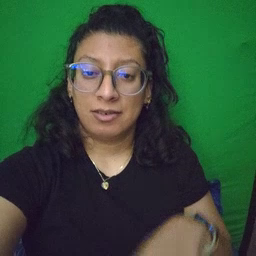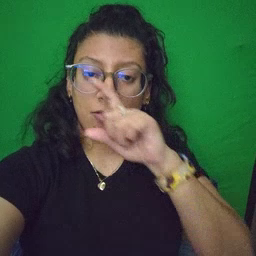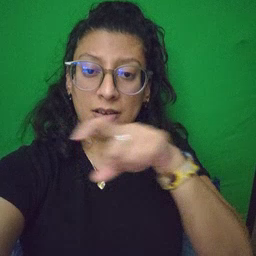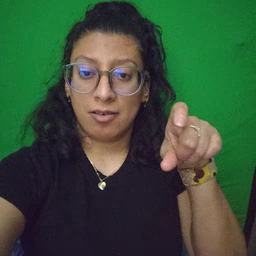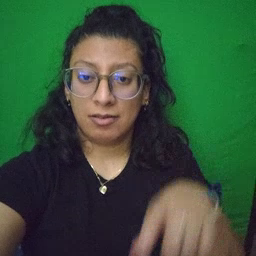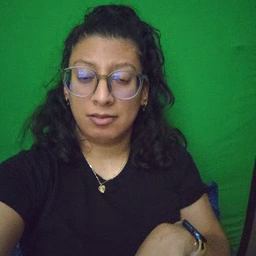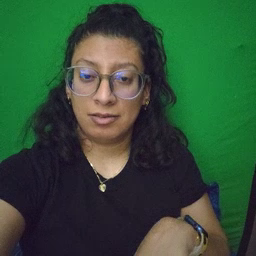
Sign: closet